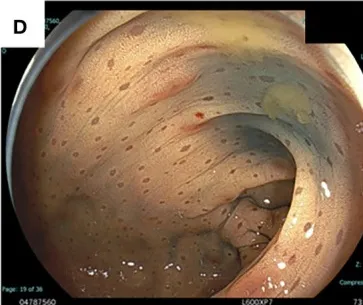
Endoscopic findings at diagnosis and after treatment of patients. Indicate those of patient 2, and . (A-E) Indicate findings at diagnosis.
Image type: endoscopy (gi_endoscopy)